Question: Scan feature present?
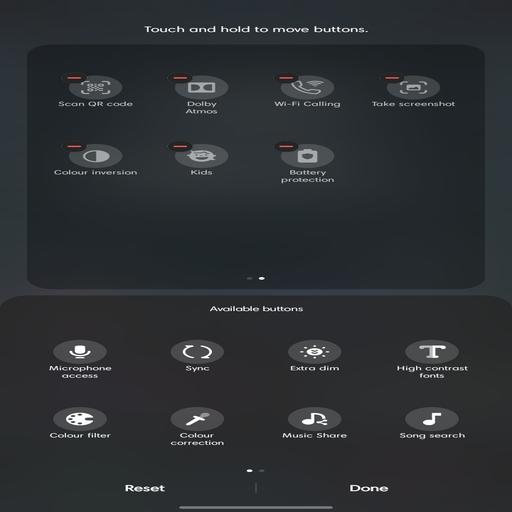
Answer: QR code